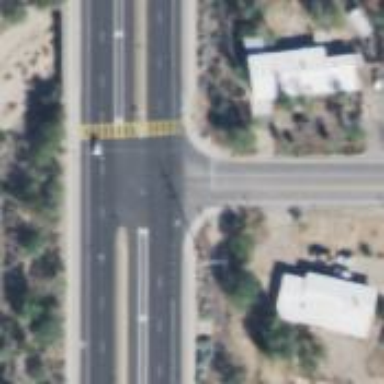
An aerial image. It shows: Road with stop sign.